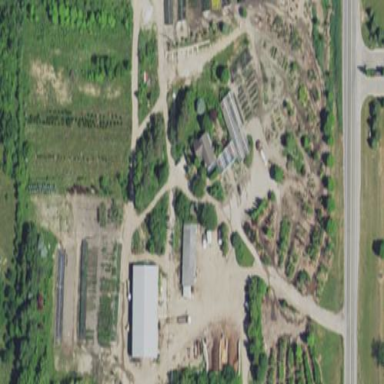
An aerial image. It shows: Plant nursery.